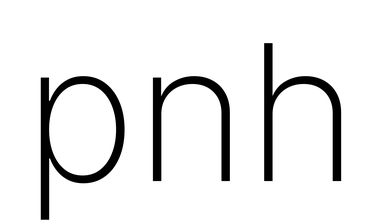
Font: Inter_ExtraLight